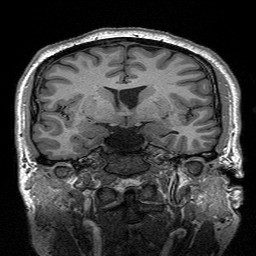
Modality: T1w
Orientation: sagittal
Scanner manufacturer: siemens
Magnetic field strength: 3 T
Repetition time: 2.3 s
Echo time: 0.00298 s